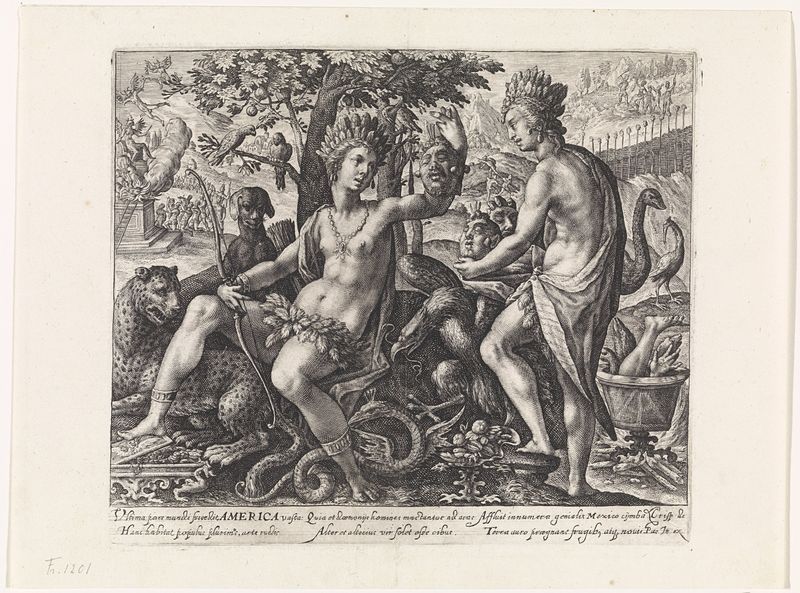
Titel: Amerika
Künstler: Crispijn van de (I) Passe
Standort: Amsterdam
Institution: Rijksmuseum
Schlagwörter: homme, fleurs, nature, nu, tigre, arbes